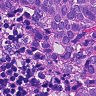
Metastatic tissue present: yes